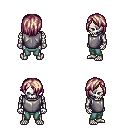
a pixel art fantasy rpg character, male body template, skeleton, steel chest armor, teal pants, white blonde bangs hairstyle, four views (front, back, left, right), 2x2 character sprite sheet, small pixel art, hard edges, no anti-aliasing